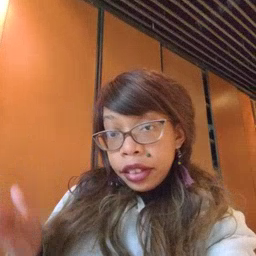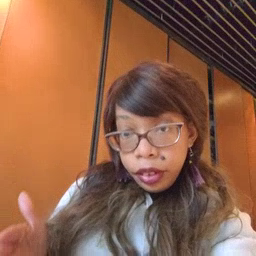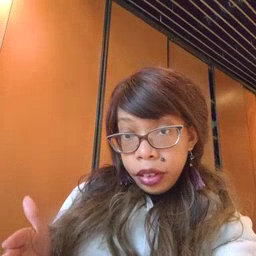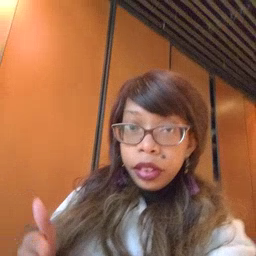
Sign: beside